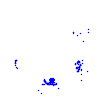
Particle: electron